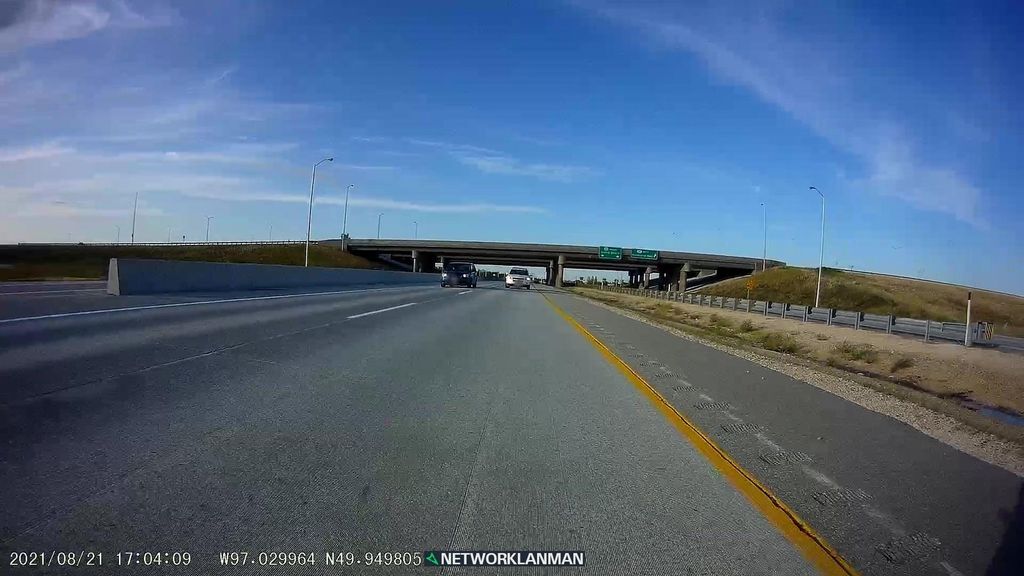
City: winnipeg